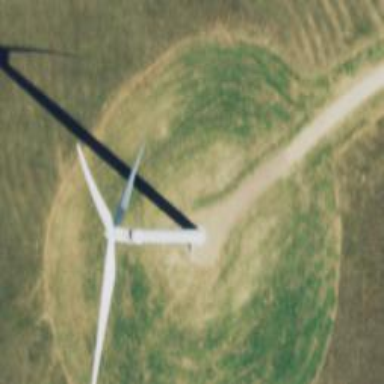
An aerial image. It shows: Wind generator powered by wind turbines of horizontal axis type. It is manufactured by Vestas.